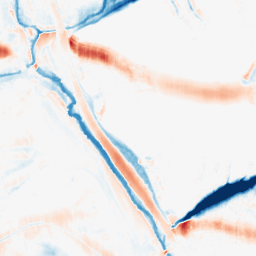
Category: morphological
Decomposition family: morphological_ellipse
Decomposition parameters: operation: average
width: 30
height: 10
Upsampling method: bilinear
Upsampling parameters: scale: 2
Upsampling scale: 2